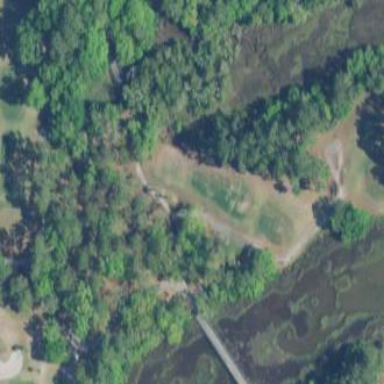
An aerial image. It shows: Area of rough grass used for golf.